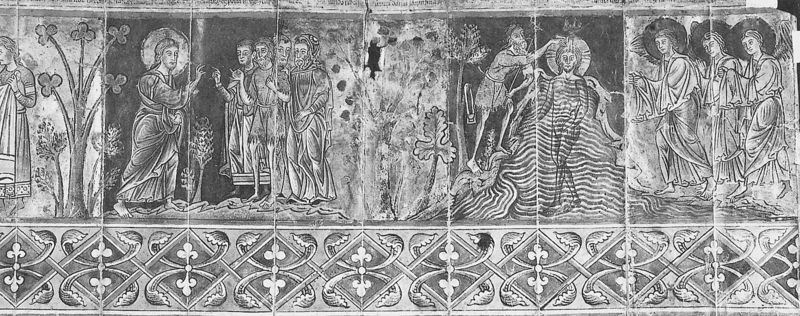
Titel: Liber Pastoralis;  Leben des Gregor; Leben und Wunder des Hl. Nicholas, Leben des Hl. Faith
Künstler: der Diakon John
Standort: Herkunftsort: Saint-Amand (EU - F)
Institution: Valenciennes, Bibliothèque Municipale
Schlagwörter: baum, wasser, menschen, grau, schwarz, weiss, ornament, johannes, täufer, blatt, pflanze, engel, ranken, könig, floral, ornamente, foto, religion, druck, stilisiert, tasche, heiligenschein, christus, jesus, jesus christus, fresken, krönung, heilige, jünger, taufe, klee, zierleiste, erlöser, menscen, jordan, heiligenscheine, apostel, wunder, eichel, messias, gottessohn, sohn gottes, christkind, knig, christkönig, heilland, erretter, jesus von nazaret